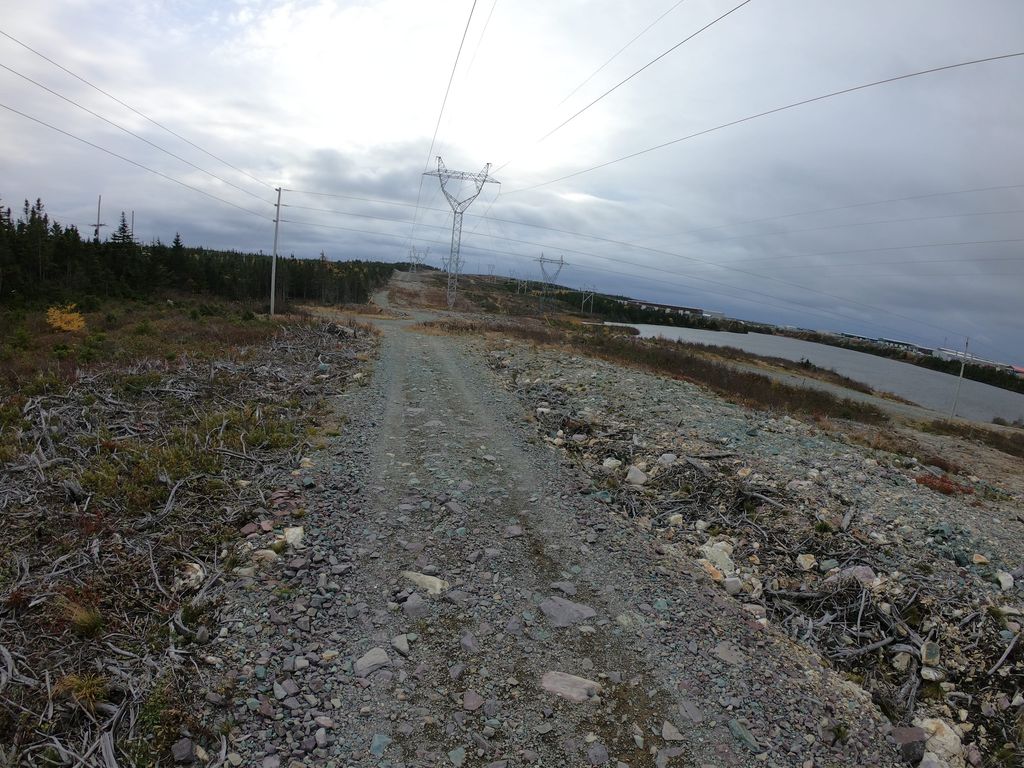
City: st_johns